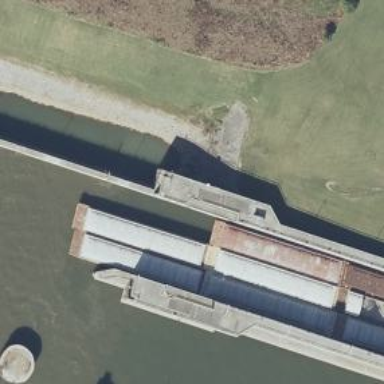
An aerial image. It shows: Lock gate along waterway.